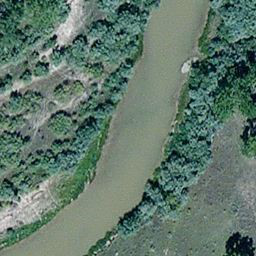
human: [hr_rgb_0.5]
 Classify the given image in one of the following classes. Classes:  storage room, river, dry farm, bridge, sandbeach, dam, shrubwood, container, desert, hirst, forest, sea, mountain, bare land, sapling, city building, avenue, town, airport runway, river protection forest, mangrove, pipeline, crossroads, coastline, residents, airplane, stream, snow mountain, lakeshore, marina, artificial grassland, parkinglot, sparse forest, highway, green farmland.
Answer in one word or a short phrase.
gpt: river